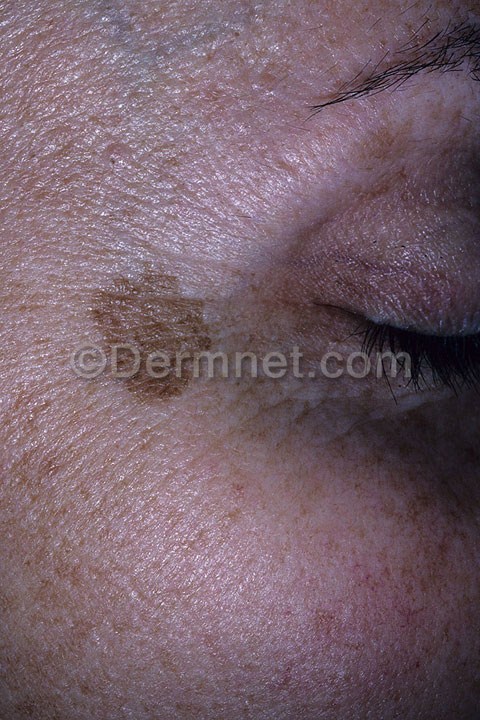
Disease: Light Diseases and Disorders of Pigmentation